Question: I'm asking for a concept how to solve my problem. here is my problem, I have a table with 6 columns (id, filename , modified, size, type and download). This table is fetched using mysqli query and showed in a php file.
now, my download column has an image (same for each row). This image is actually a link. This link takes me to download.php page when I click on it.
is when the download image is clicked the filename for that row will be send along to the download.php. -------------------------how do I do that?

I'm asking for a concept more then code.
At first I though that, each image will be same in look but will have a different value. so when clicking, a unique image value will be used in the query "select filename from table_one where download=value" . but unfortunately I'm not sure this concept is possible. now question arise how do I add a value along with a image and how to retrieve it? ------ or is there a better solution ?
please tell me whether my concept is possible or help me giving a new concept to solve the problem.
---thanks.
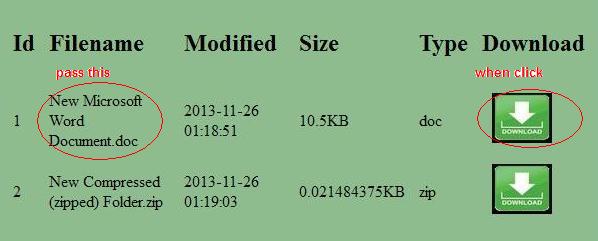
Answer: As you are iterating through your result set and generating the images, you could append '?id=[Table Id]' to the href attribute, therefore when you go to the download page you use '$_GET['id']' and you will be able to determine which download link the user clicked on.